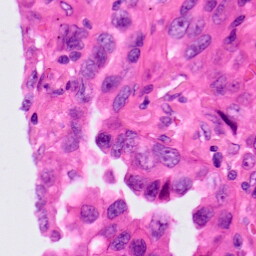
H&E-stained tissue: Lung